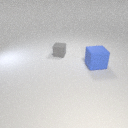
large blue rubber cube in front of small gray rubber cube